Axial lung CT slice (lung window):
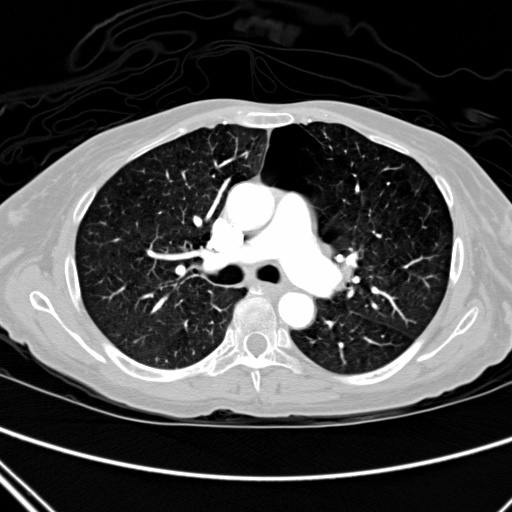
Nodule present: no